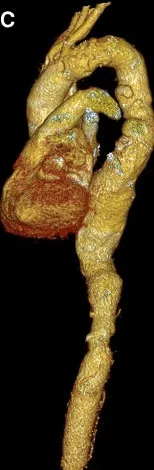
Preoperative CTA. (C) 3D reconstruction.
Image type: radiology (ct)